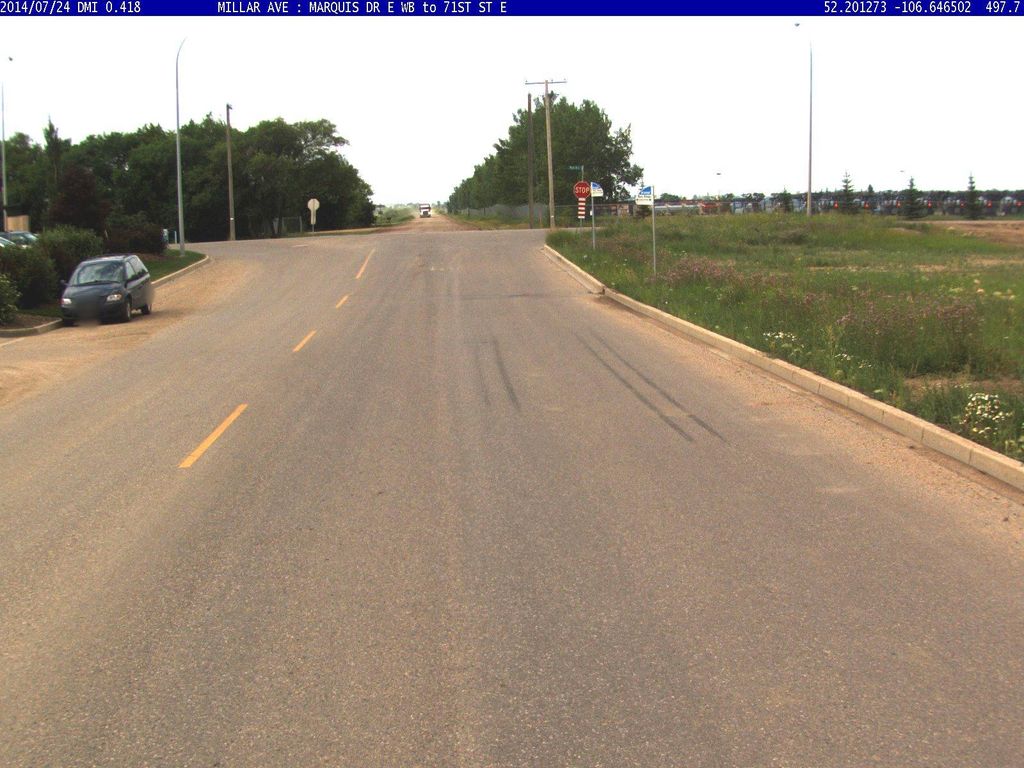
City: saskatoon